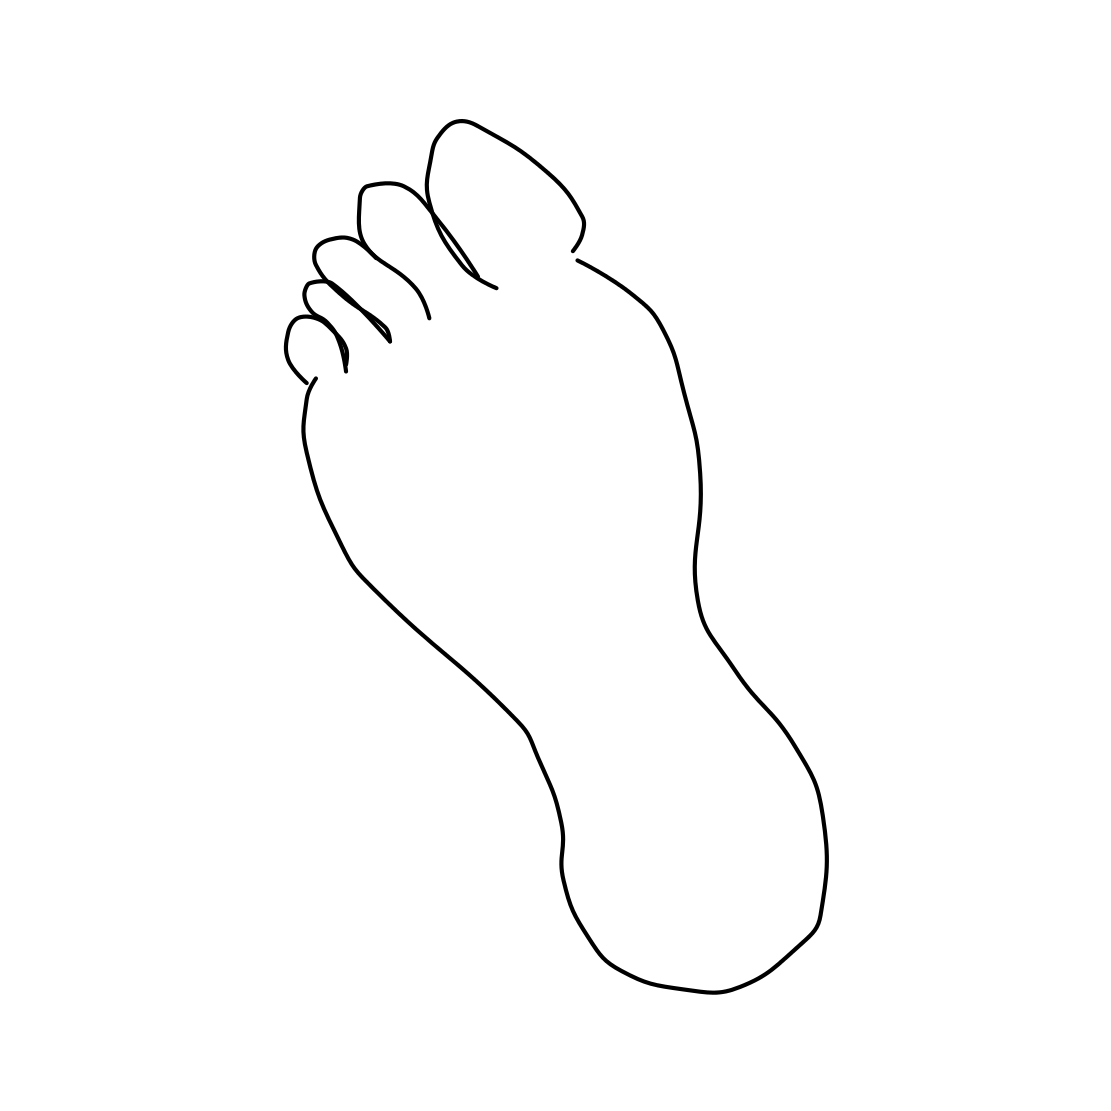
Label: foot